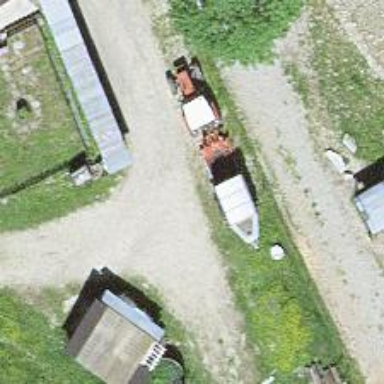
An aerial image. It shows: Unpaved driveway designed for service vehicles.